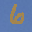
Label: 6